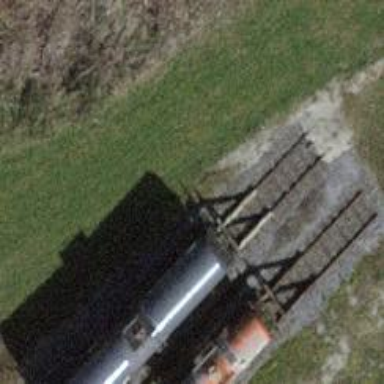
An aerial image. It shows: Railway buffer stop.